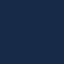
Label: SeaLake